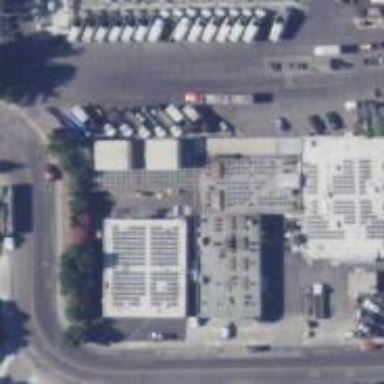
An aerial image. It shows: Generator is pictured.